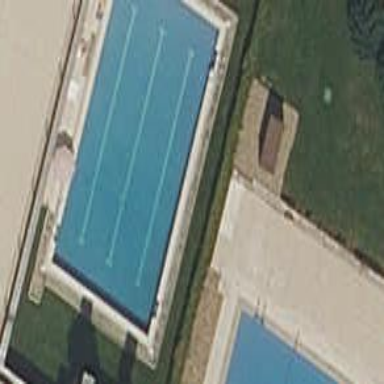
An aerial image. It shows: Swimming pool located in leisure land.